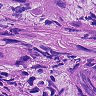
Metastatic tissue present: yes